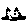
Label: cat